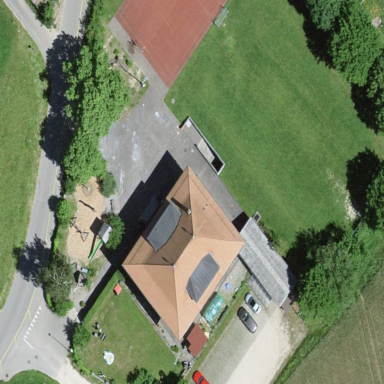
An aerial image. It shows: School building.